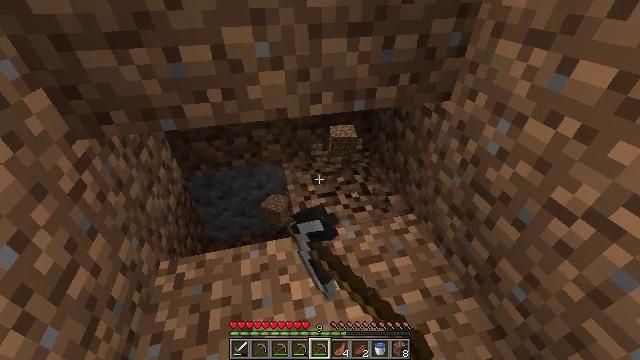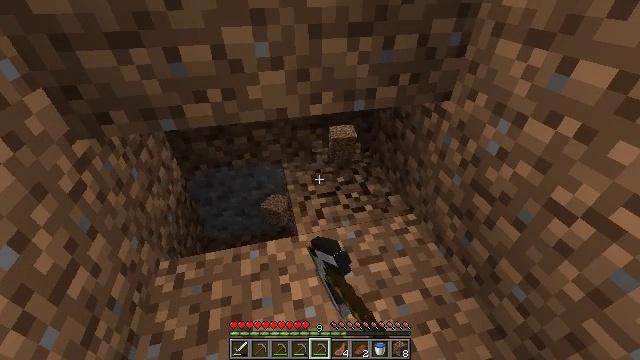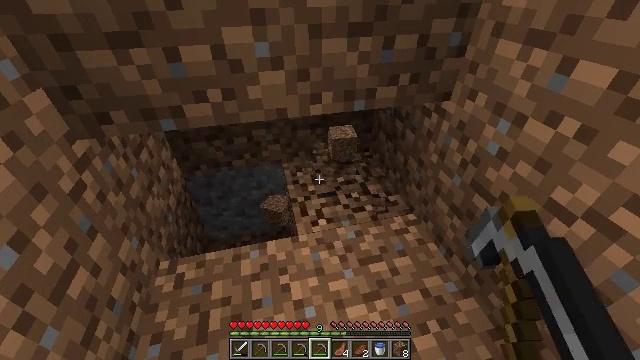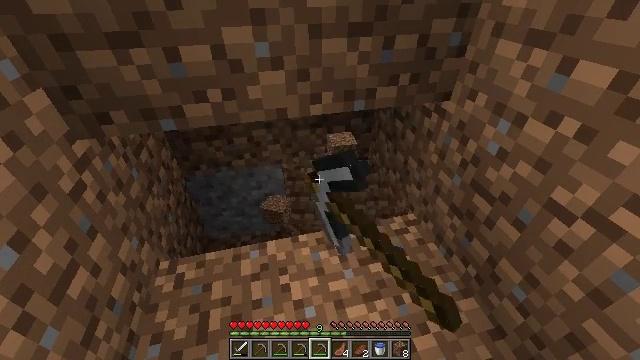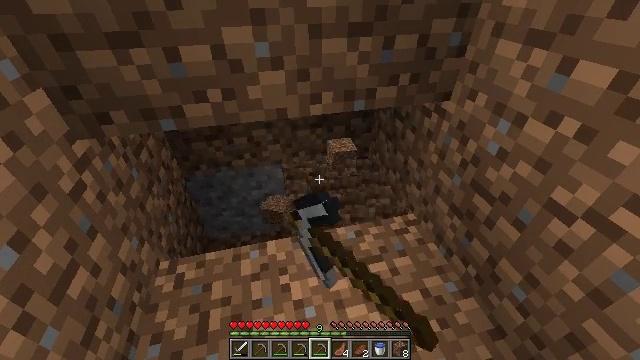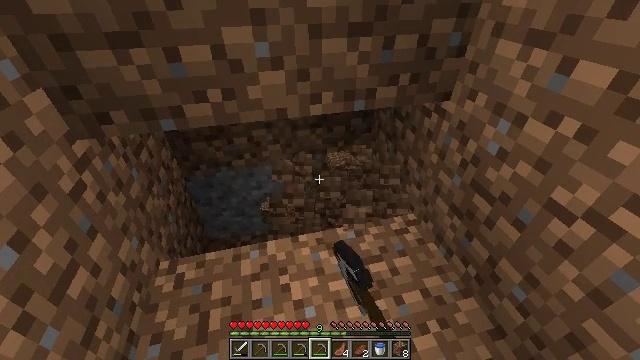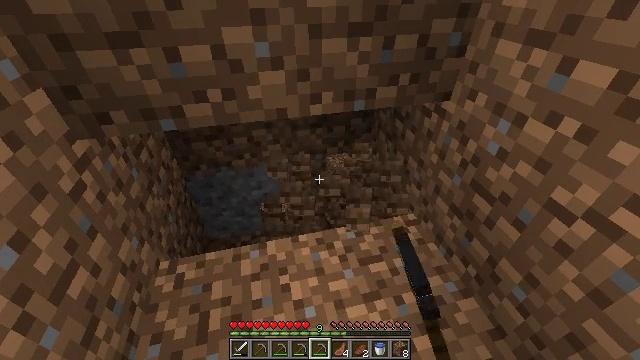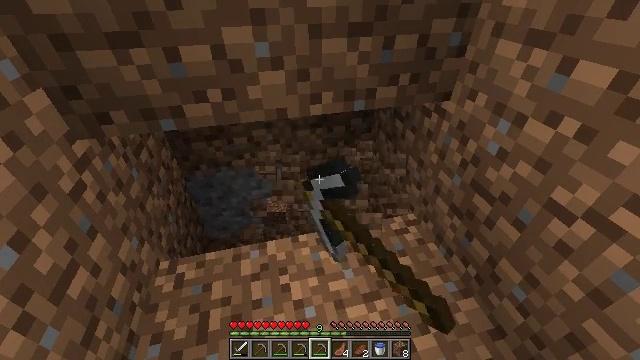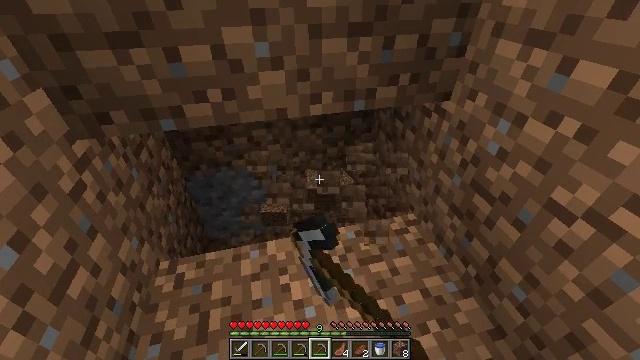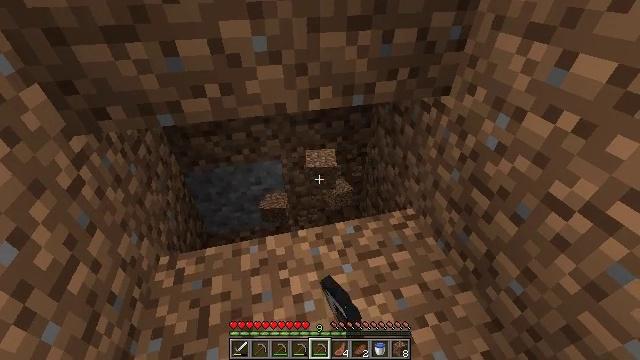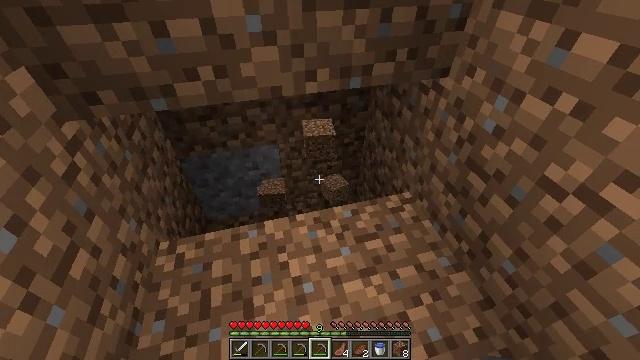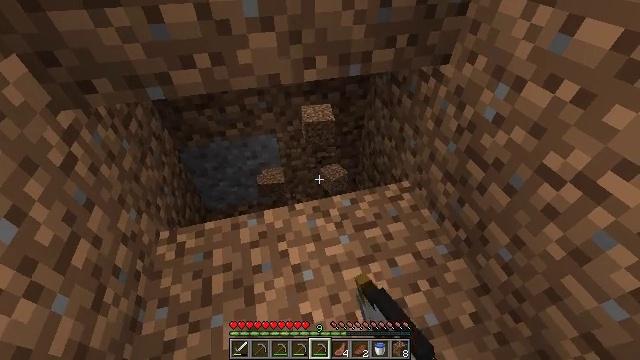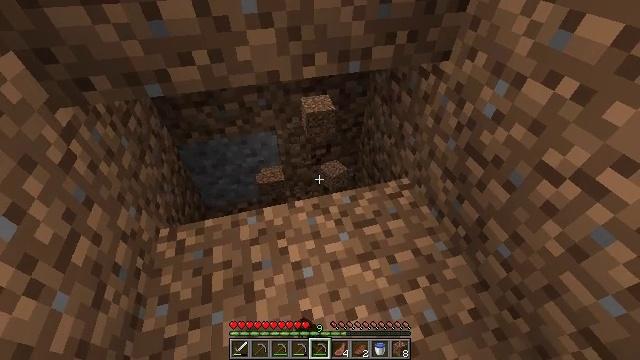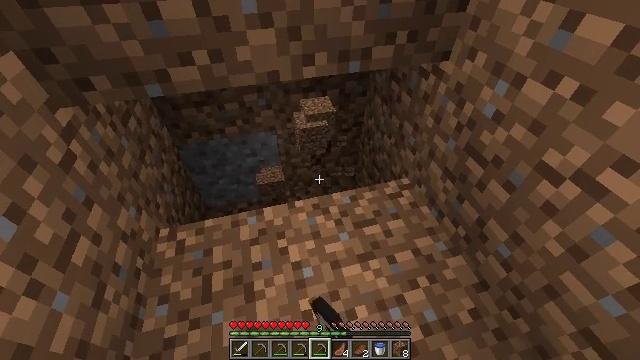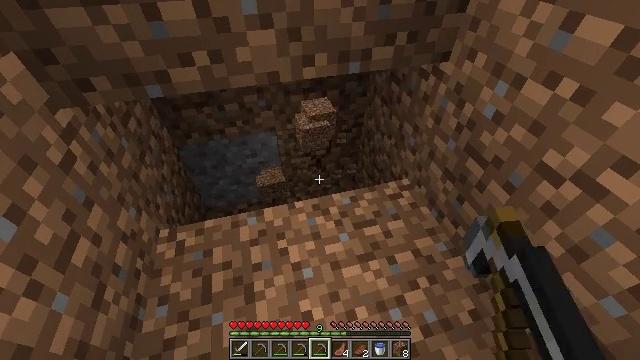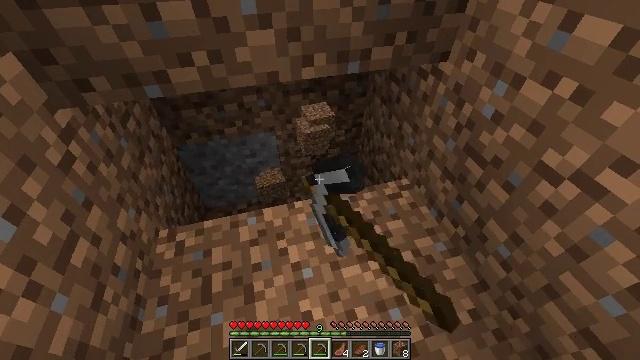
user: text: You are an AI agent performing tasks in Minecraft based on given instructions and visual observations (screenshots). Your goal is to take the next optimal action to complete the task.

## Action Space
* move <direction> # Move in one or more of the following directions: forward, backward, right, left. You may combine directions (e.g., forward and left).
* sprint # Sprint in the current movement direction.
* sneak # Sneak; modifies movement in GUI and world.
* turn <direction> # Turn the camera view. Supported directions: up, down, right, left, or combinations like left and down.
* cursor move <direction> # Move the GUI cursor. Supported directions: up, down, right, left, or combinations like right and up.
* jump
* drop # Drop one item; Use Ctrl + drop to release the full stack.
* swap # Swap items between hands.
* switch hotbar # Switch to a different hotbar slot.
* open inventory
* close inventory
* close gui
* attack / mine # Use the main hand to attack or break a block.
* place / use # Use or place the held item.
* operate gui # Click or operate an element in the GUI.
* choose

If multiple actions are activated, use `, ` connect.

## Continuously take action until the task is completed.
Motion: motion action
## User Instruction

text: Break the dirt block.
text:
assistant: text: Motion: attack / mine
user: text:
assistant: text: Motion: attack / mine
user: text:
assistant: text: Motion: attack / mine
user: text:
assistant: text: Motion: attack / mine
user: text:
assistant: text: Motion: attack / mine
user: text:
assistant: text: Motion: attack / mine
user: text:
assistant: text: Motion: attack / mine
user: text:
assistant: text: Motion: attack / mine
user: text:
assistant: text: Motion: turn down, attack / mine
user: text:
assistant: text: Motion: turn down, attack / mine
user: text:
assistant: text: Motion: turn down, attack / mine
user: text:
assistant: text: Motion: attack / mine
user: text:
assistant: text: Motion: attack / mine
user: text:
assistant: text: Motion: attack / mine
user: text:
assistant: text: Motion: attack / mine
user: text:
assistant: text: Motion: attack / mine
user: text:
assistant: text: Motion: attack / mine
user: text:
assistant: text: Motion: attack / mine
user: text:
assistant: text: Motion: attack / mine
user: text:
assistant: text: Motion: attack / mine
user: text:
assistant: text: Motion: attack / mine
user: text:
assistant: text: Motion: attack / mine
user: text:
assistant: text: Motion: attack / mine
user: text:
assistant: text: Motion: attack / mine
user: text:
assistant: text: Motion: attack / mine
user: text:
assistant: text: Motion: attack / mine
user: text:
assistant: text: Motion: attack / mine
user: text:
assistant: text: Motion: attack / mine
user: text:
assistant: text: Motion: attack / mine